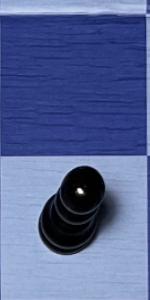
Label: Pawn_Black